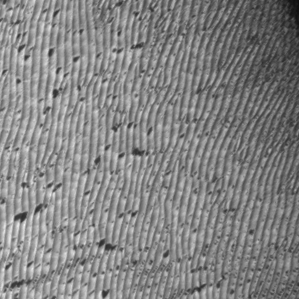
Label: frost